Aerial crown-view tile of a tropical tree (Barro Colorado Island, Panama), acquired 20240918:
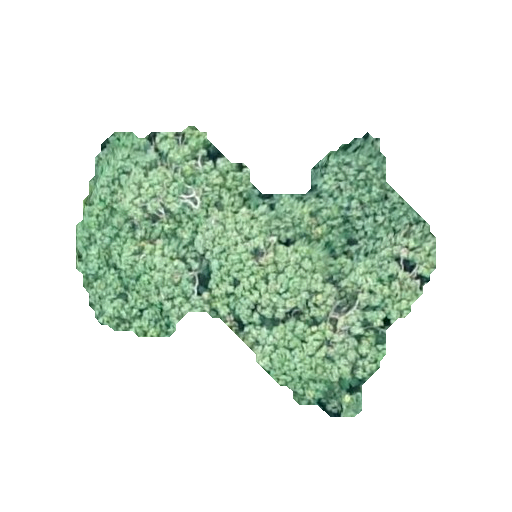
Species: Sterculia apetala
GBIF accepted scientific name: Sterculia apetala
Crown area: 101.64 m²